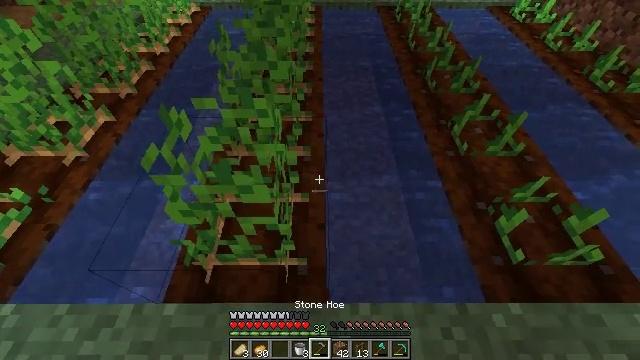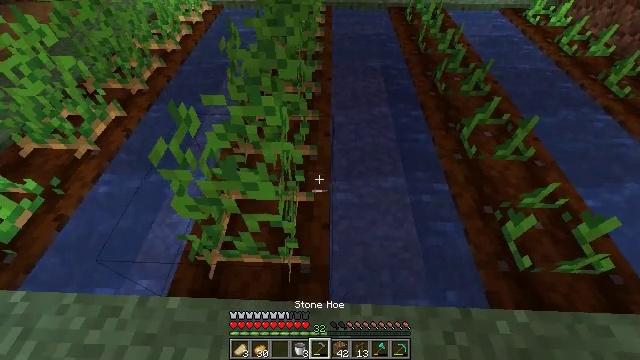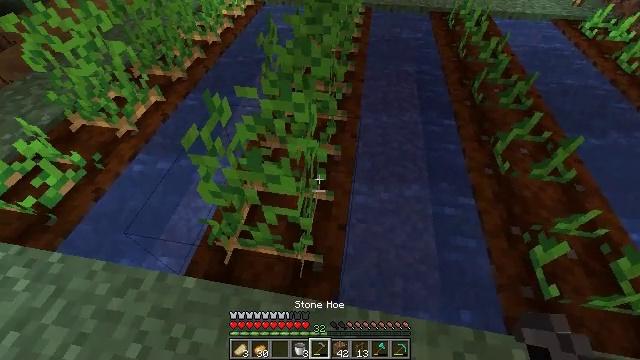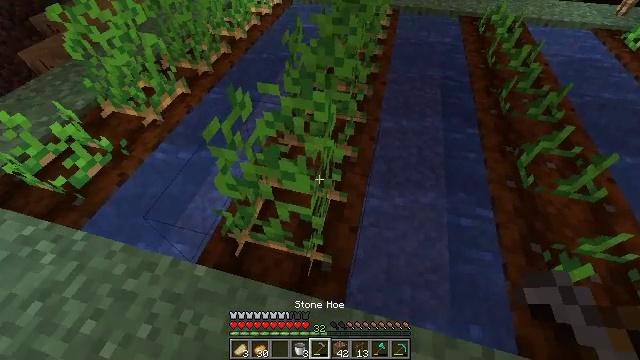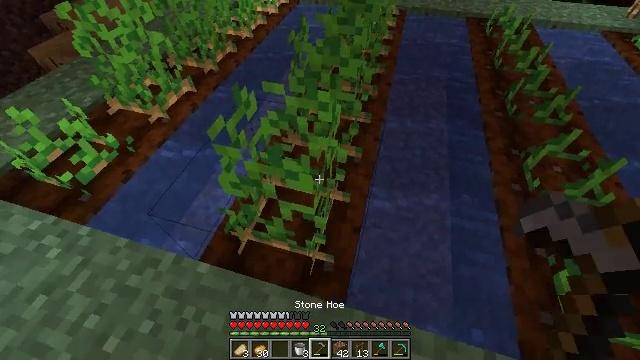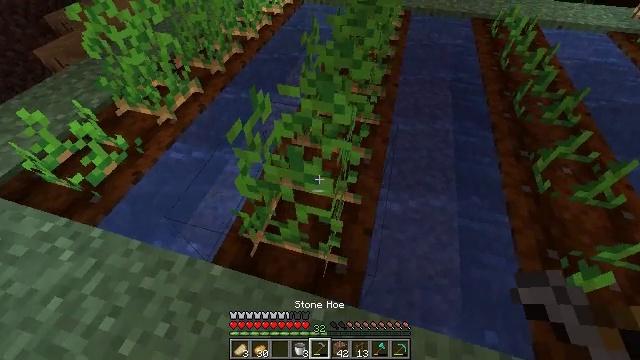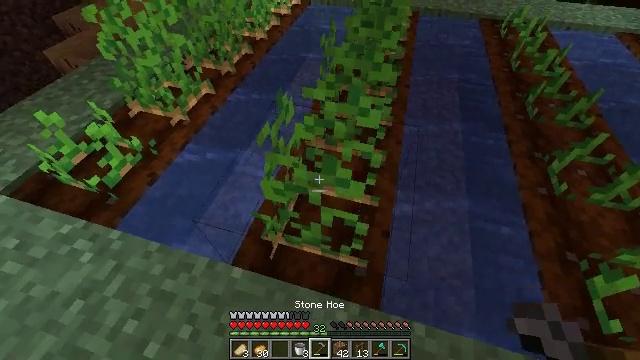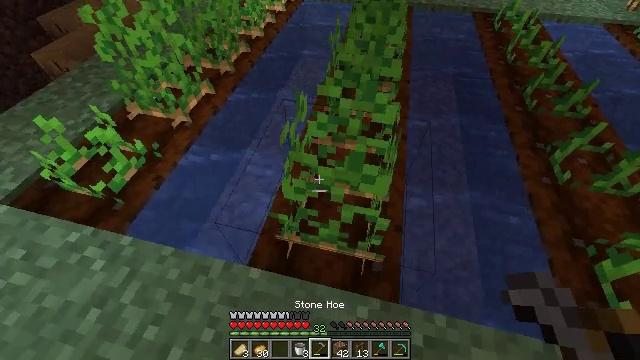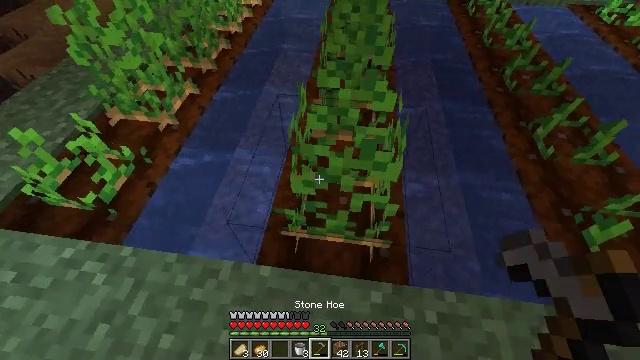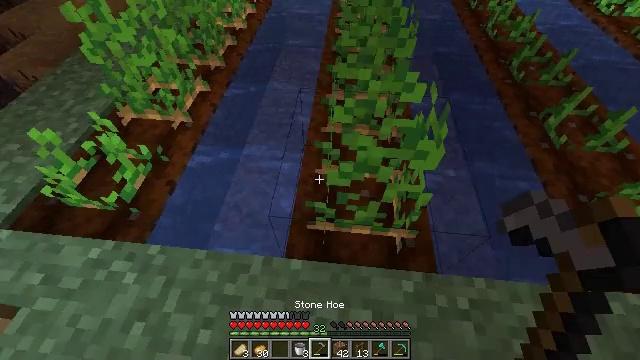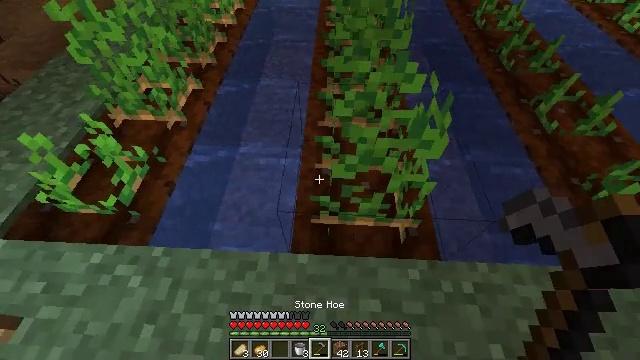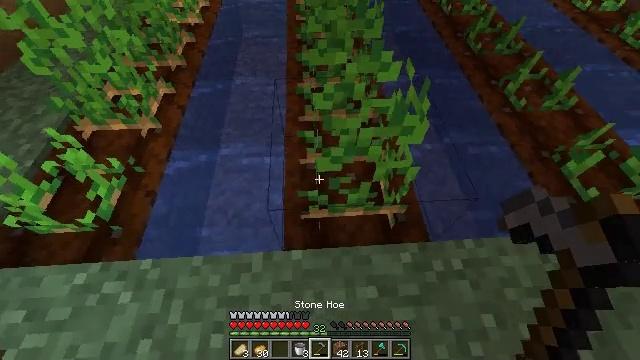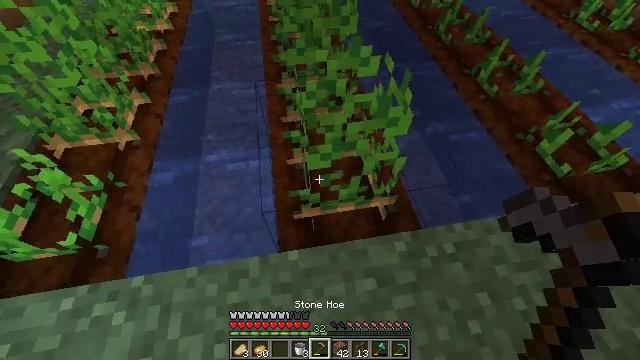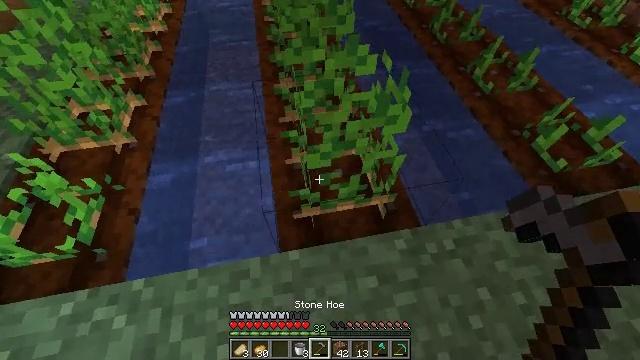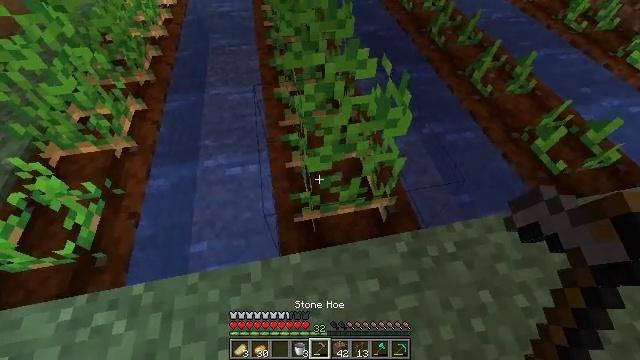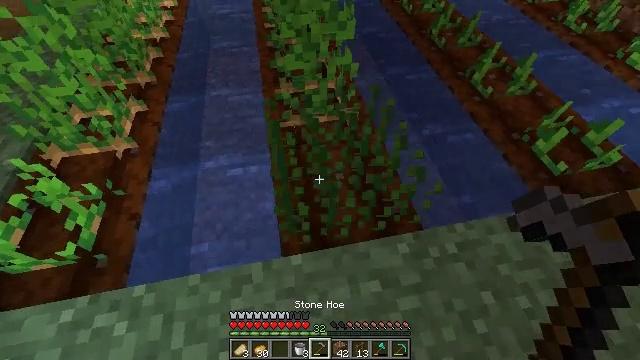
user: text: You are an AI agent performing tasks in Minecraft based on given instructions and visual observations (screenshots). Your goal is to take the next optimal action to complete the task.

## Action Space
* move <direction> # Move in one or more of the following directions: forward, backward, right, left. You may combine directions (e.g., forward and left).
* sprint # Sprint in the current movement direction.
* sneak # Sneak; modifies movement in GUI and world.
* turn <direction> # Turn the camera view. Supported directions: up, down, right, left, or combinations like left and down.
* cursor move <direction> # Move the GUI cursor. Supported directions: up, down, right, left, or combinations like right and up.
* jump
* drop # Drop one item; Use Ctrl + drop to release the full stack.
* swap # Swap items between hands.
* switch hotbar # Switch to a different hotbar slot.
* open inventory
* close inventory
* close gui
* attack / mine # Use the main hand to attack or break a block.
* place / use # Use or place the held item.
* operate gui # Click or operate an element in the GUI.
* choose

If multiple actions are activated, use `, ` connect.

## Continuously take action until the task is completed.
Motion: motion action
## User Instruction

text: Dig up potatoes from the soil.
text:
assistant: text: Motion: turn left
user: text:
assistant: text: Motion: turn left
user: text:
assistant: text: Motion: turn left
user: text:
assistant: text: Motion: turn left
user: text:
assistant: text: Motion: move left
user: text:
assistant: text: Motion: move left
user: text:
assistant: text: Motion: move left, turn right
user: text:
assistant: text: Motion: move left, turn right and down
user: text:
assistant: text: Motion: turn right
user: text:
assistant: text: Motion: turn right
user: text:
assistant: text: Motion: turn right and down
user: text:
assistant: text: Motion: turn right
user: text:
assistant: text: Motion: turn right
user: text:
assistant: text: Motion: no_op
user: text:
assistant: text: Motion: attack / mine
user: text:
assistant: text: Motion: turn up, attack / mine
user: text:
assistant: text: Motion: turn up
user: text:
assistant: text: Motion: turn left and up
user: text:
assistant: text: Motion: move forward, turn up
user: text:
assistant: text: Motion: move forward, turn up
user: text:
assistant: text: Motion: move forward
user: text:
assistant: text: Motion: move forward
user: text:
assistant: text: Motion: attack / mine
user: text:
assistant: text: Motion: attack / mine
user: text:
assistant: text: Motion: attack / mine
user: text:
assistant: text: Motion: move forward
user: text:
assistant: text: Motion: move forward
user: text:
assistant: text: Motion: move forward
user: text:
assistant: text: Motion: move forward
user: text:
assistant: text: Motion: move forward, turn left